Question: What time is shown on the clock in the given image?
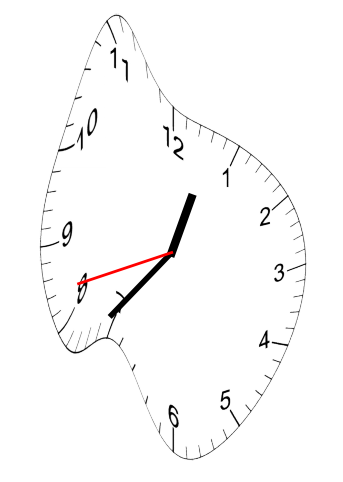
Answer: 12:36:42